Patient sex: F
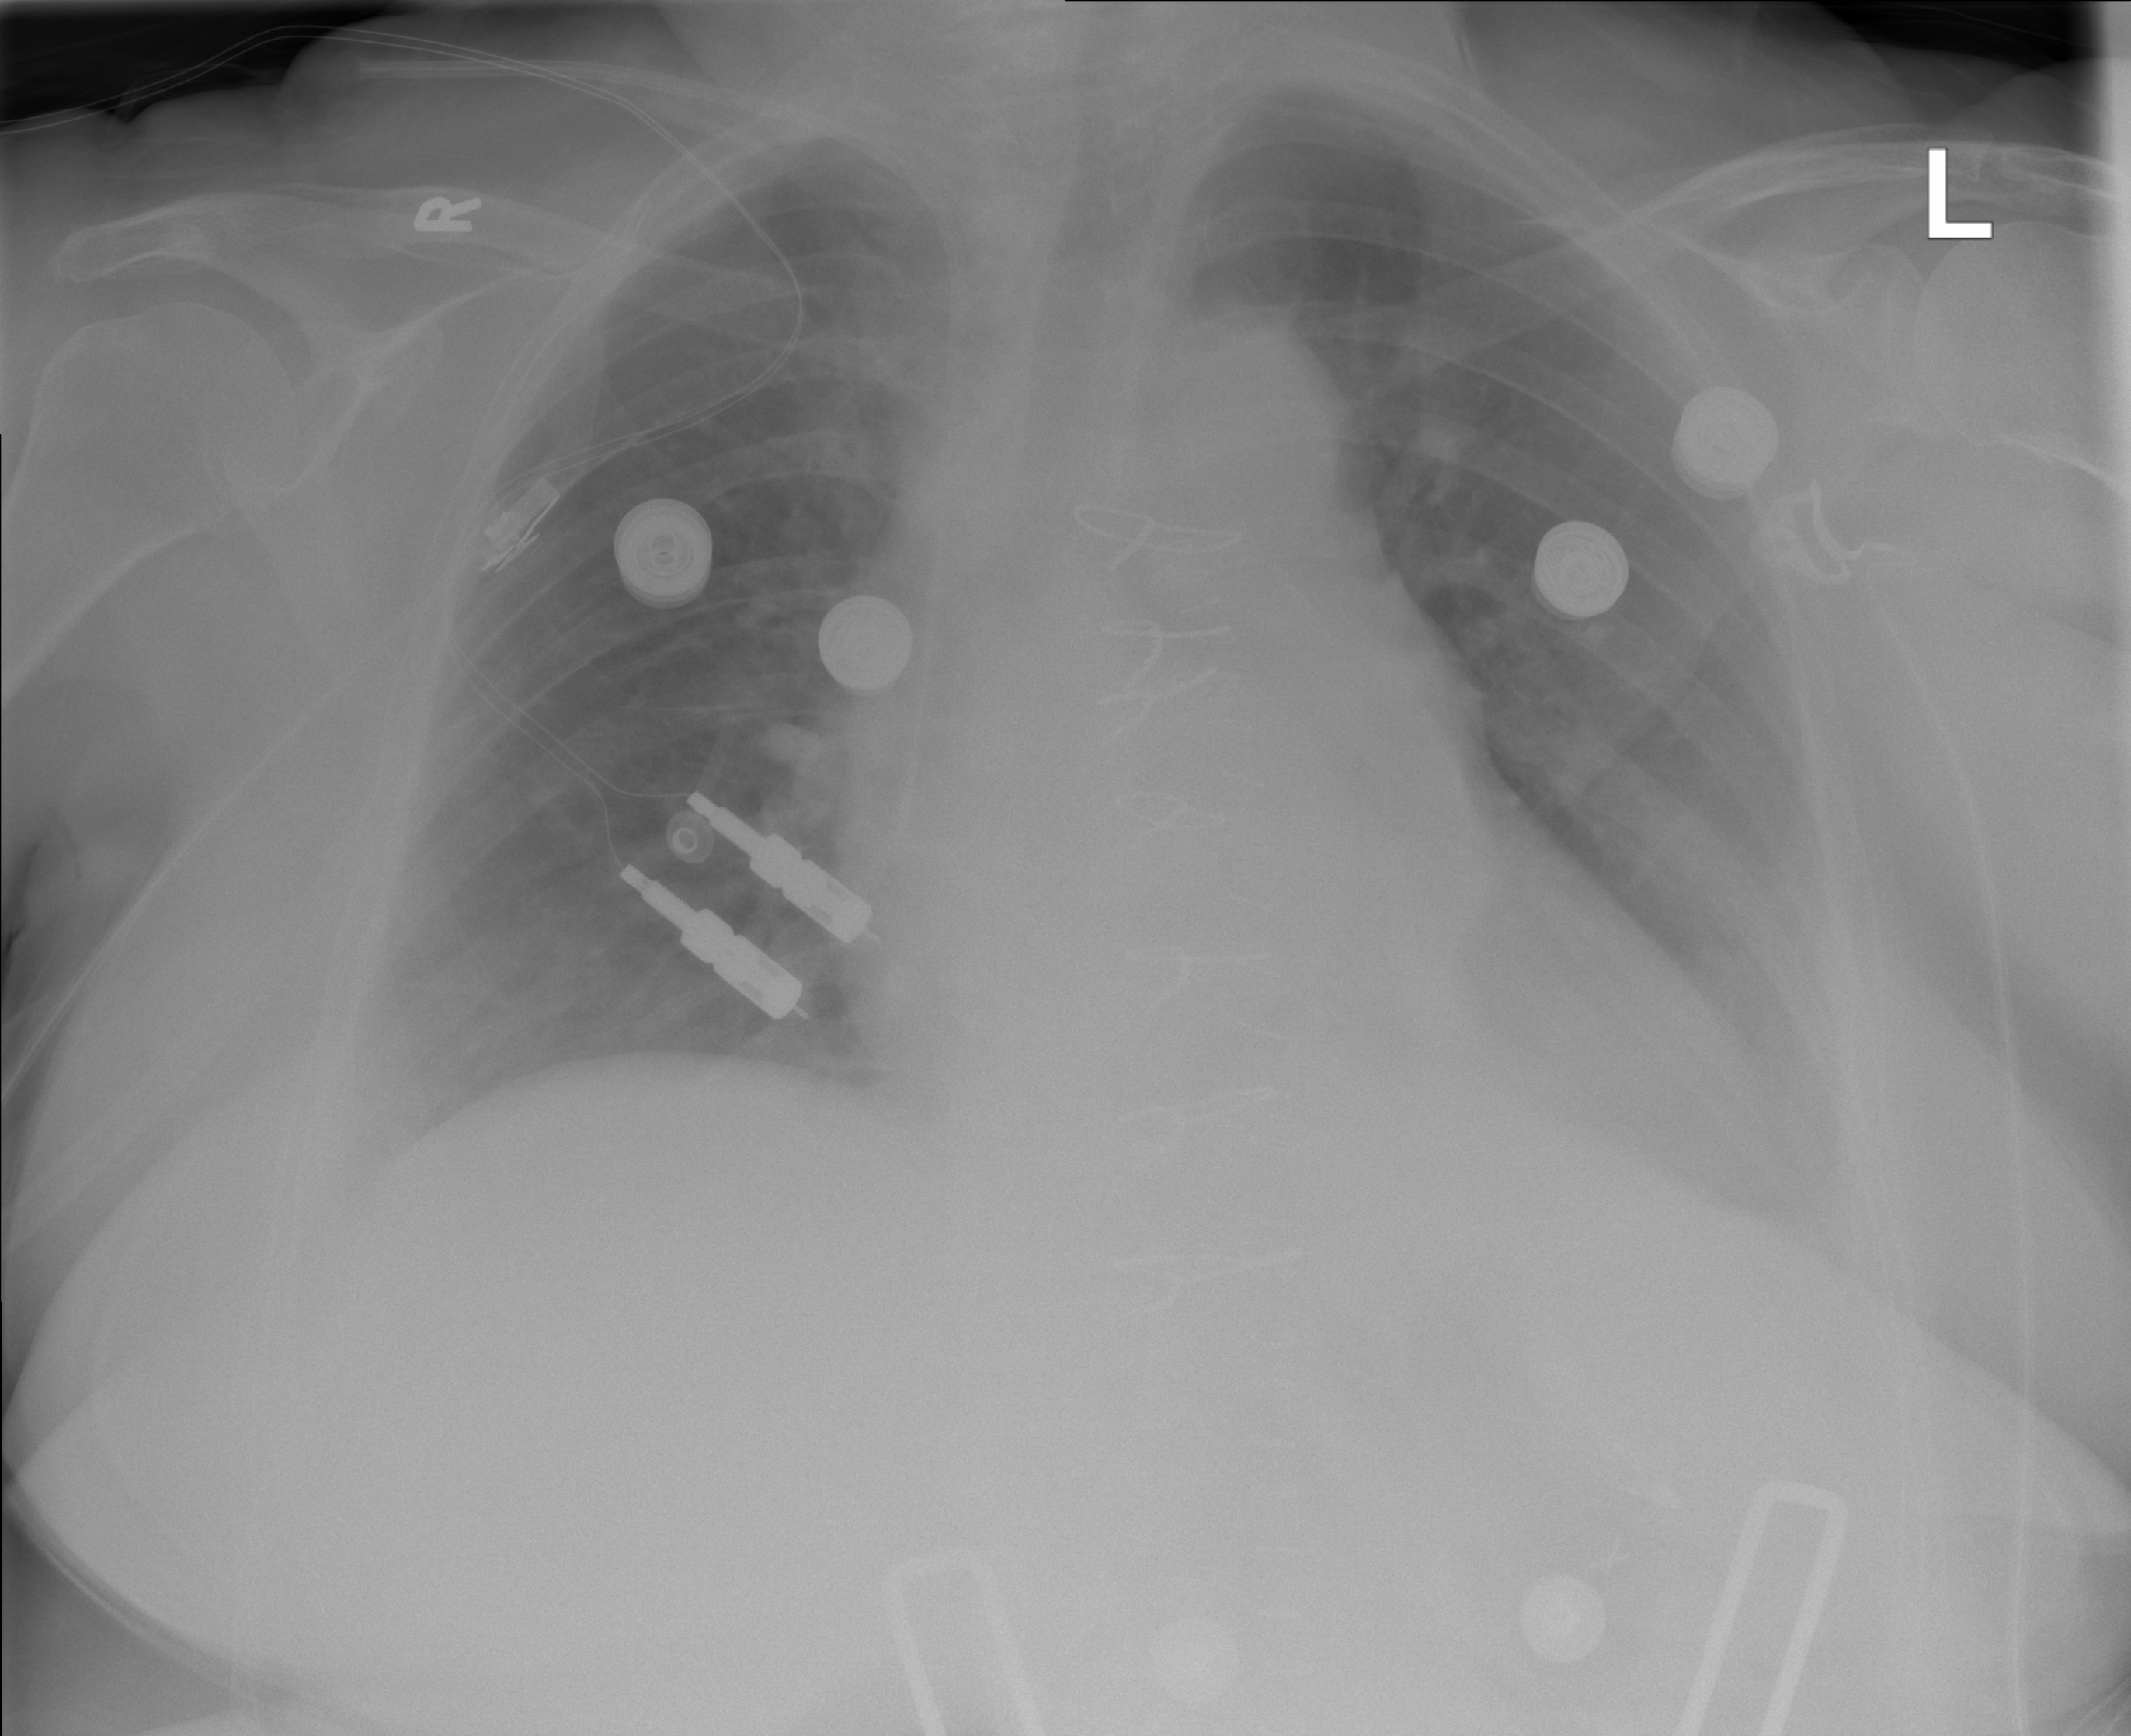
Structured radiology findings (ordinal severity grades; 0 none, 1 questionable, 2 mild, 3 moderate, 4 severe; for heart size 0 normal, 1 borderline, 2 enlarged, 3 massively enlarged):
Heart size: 2
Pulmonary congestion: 0
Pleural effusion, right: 0
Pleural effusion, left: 0
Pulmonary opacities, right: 0
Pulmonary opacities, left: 1
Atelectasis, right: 0
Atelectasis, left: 0